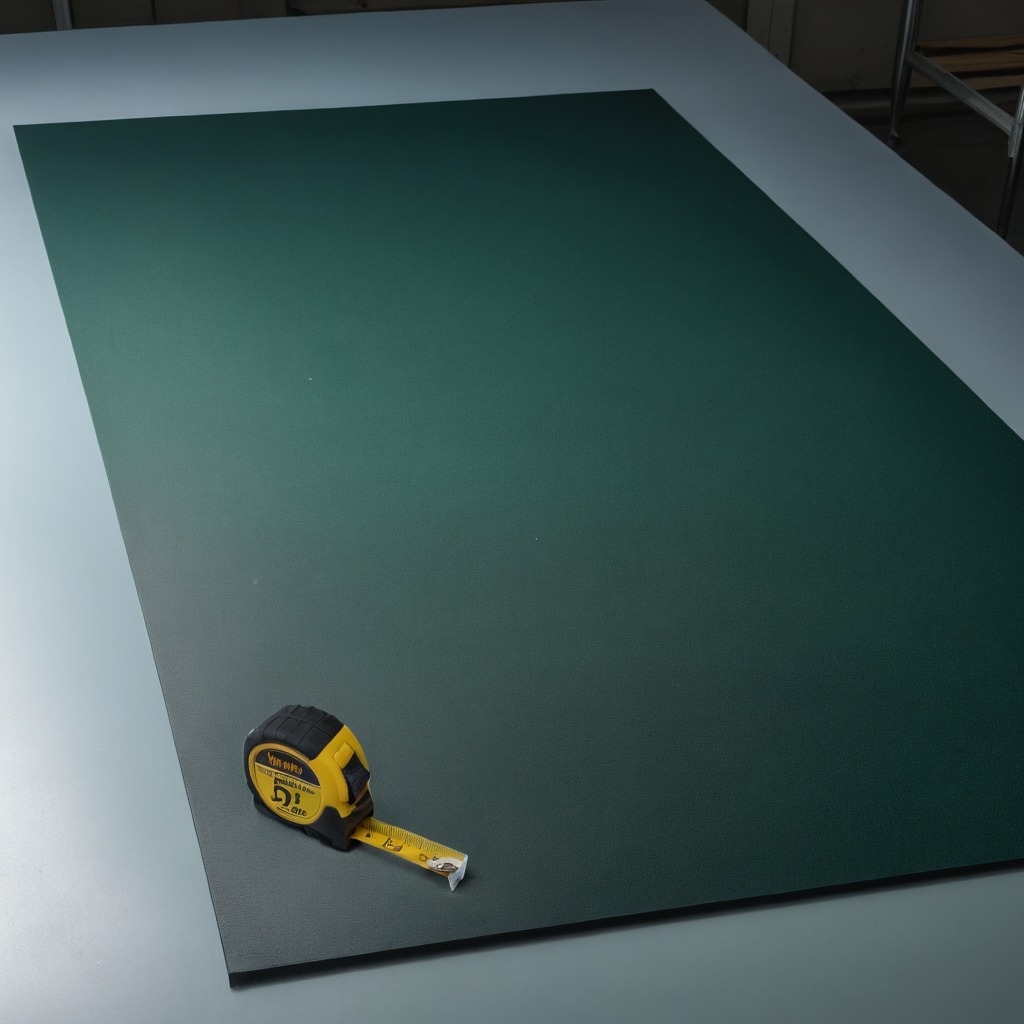
A measuring tape is lying on the clean granite tabletop covered with a green rubber mat inside a workshop under bright overhead lighting crisp shadows high clarity worn but beneath the mat